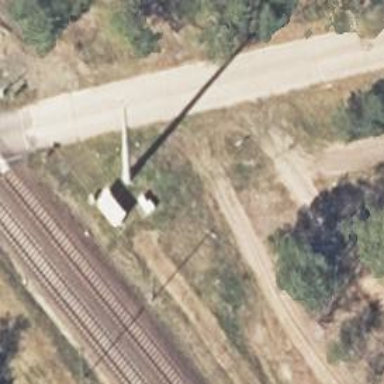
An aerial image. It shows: Man-made mast used for communication purposes.